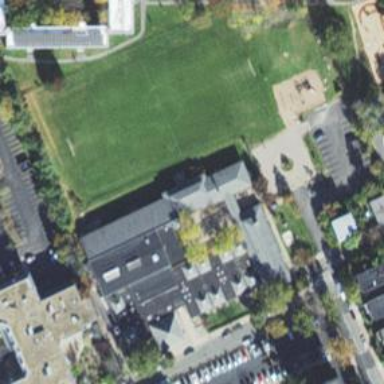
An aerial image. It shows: School.